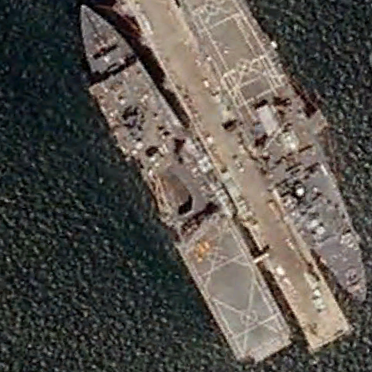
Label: combat